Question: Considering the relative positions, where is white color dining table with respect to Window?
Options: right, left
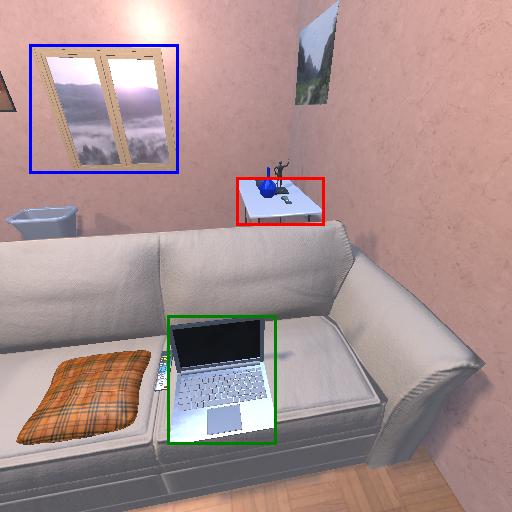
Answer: right